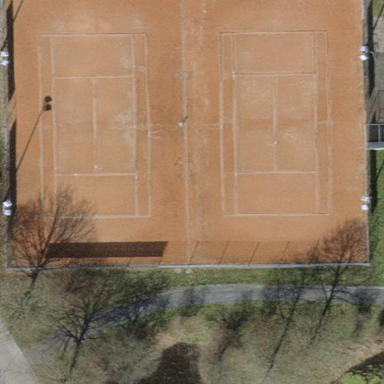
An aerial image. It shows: Tennis court in leisure pitch.